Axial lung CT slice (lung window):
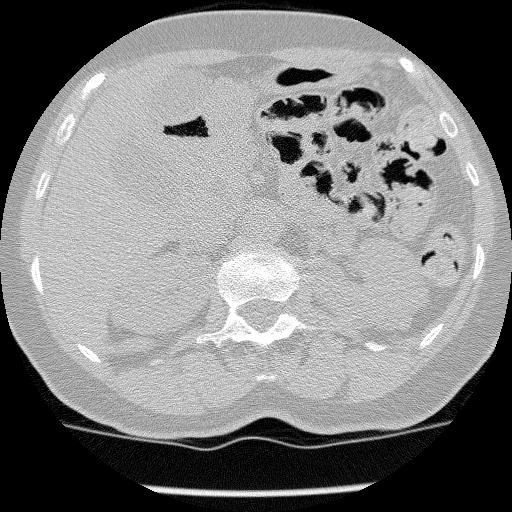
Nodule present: no